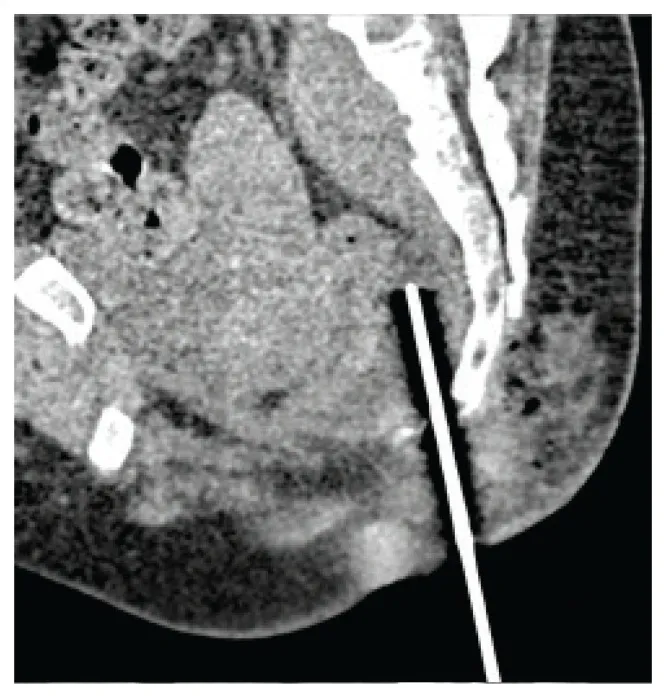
Sagittal image showing the progressive cranial advancement of the needle in the presacral space, made possible by anterior displacement of the rectum through repeated hydro-dissection. The needle is approximating the caudal extent of the collection.
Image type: radiology (ct)